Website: walmart
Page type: customer-info-address
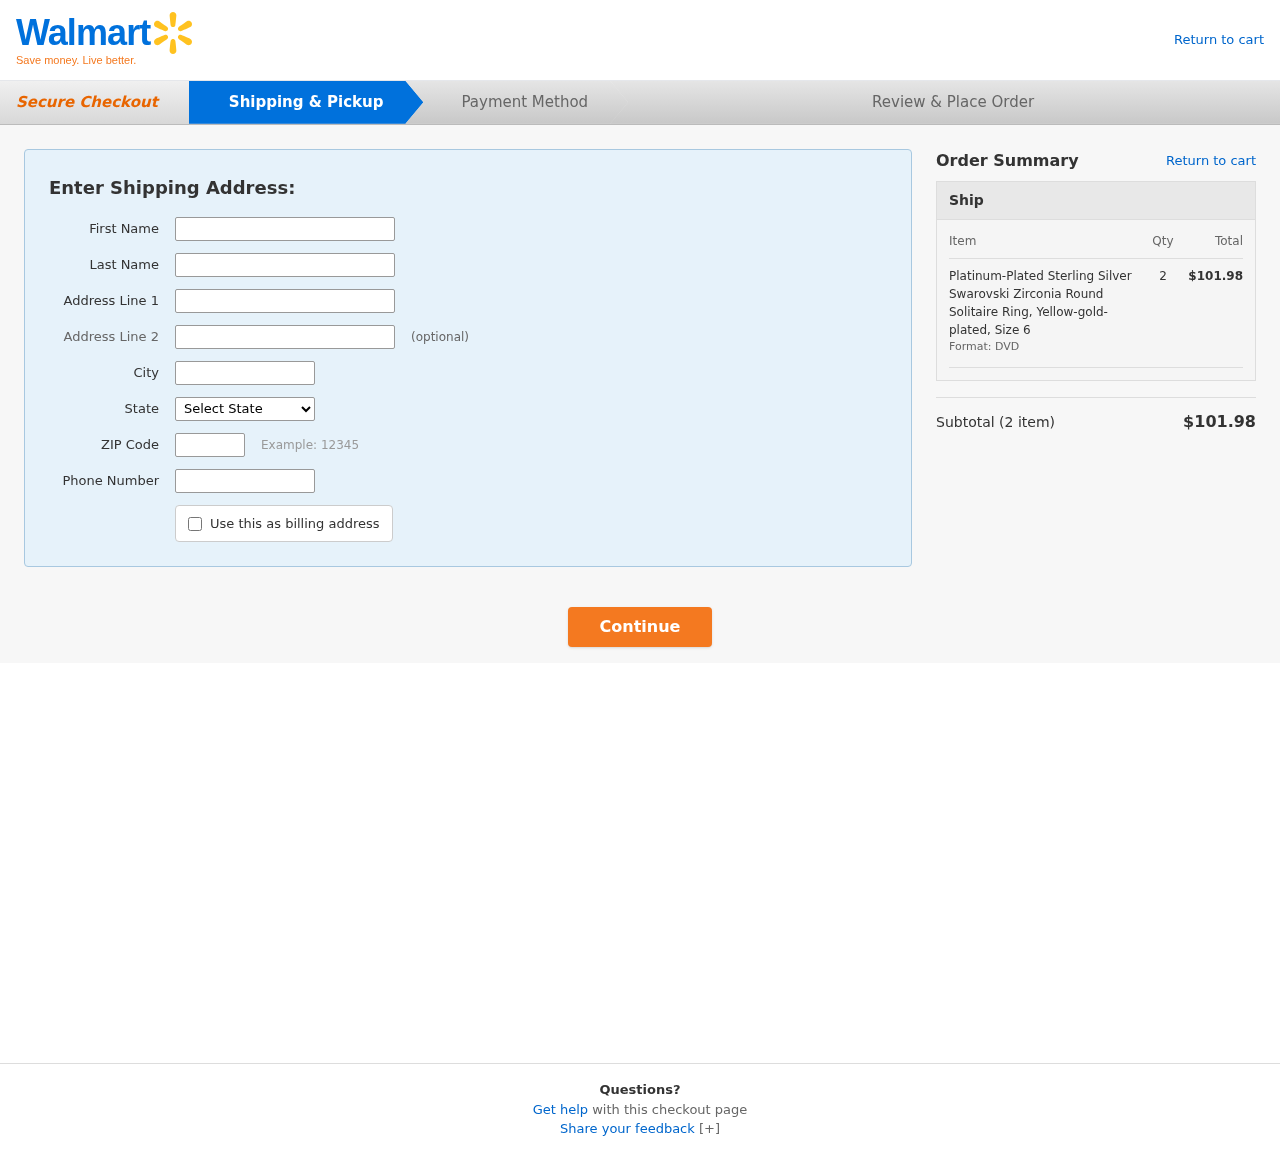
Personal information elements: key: PII_CITY
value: Kennedyburgh
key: PII_FIRSTNAME
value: Michelle
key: PII_LASTNAME
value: Griffin
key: PII_PHONE
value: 5668212737
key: PII_POSTCODE
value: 59097
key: PII_STATE
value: Illinois
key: PII_STREET
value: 022 Chen Tunnel
Product elements: key: PRODUCT1_NAME
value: Platinum-Plated Sterling Silver Swarovski Zirconia Round Solitaire Ring, Yellow-gold-plated, Size 6
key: PRODUCT1_QUANTITY
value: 2
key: PRODUCT1_LINE_TOTAL
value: $101.98
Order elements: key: ORDER_NUM_ITEMS
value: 2
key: ORDER_SUBTOTAL
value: $101.98